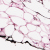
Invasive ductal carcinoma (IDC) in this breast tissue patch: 0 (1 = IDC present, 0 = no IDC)